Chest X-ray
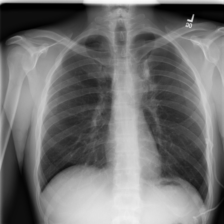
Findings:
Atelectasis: negative
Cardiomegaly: negative
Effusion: negative
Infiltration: negative
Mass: positive
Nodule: negative
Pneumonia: negative
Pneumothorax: positive
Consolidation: negative
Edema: negative
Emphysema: negative
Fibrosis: negative
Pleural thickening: positive
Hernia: negative